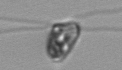
Label: flagellate_morphotype1